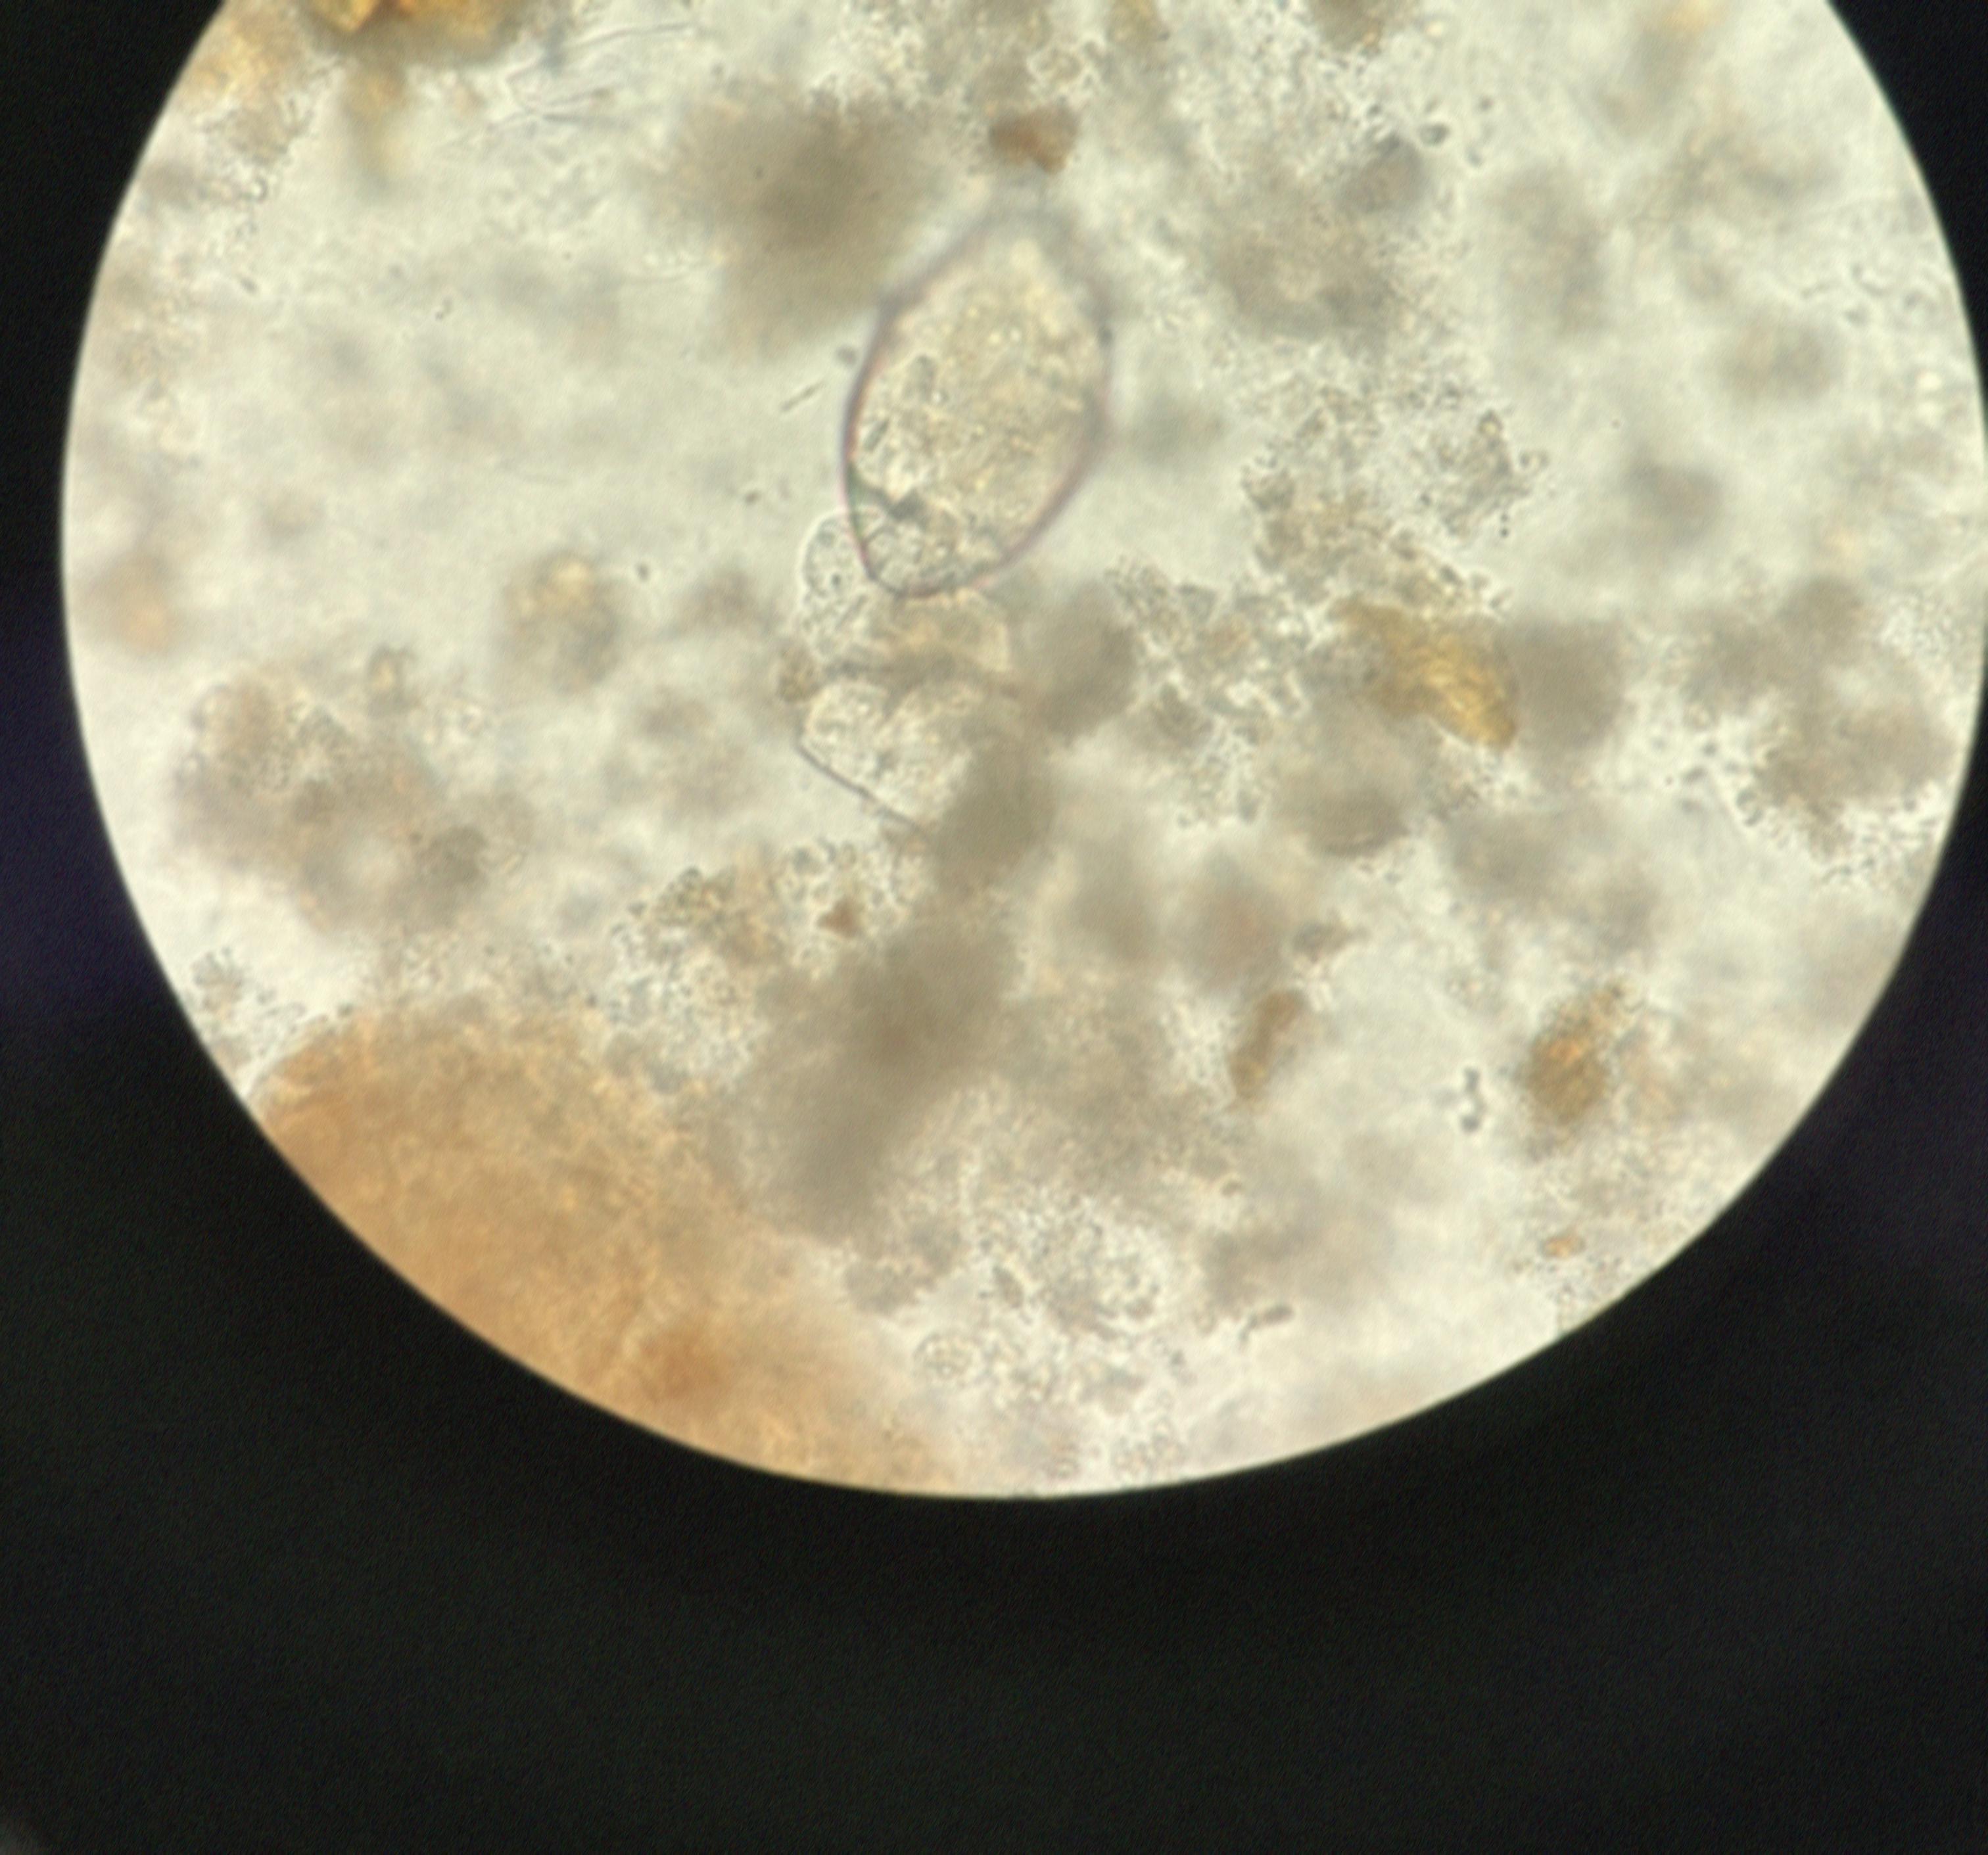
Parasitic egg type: Fasciolopsis buski